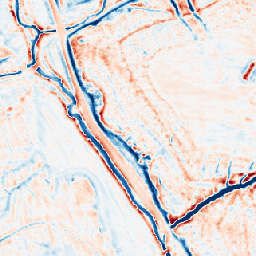
Category: edge_preserving
Decomposition family: bilateral
Decomposition parameters: d: 15
sigma_color: 25
sigma_space: 100
Upsampling method: area
Upsampling parameters: scale: 8
Upsampling scale: 8